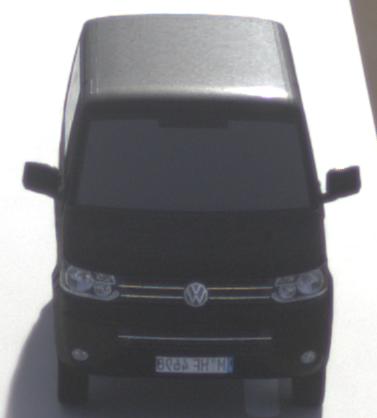
Make: VW Commercial Vehicles (Nutzfahrzeuge)
Model: T5 Multivan 2.0
Detailed model: T5 Multivan
Model produced from: 2009/09
Model produced until: 2013/06
Doors: 4
Color: black
Road condition: dry road
Daytime: morning or afternoon
Contrast: high contrast